Platform: macOS
Application: Arc Browser
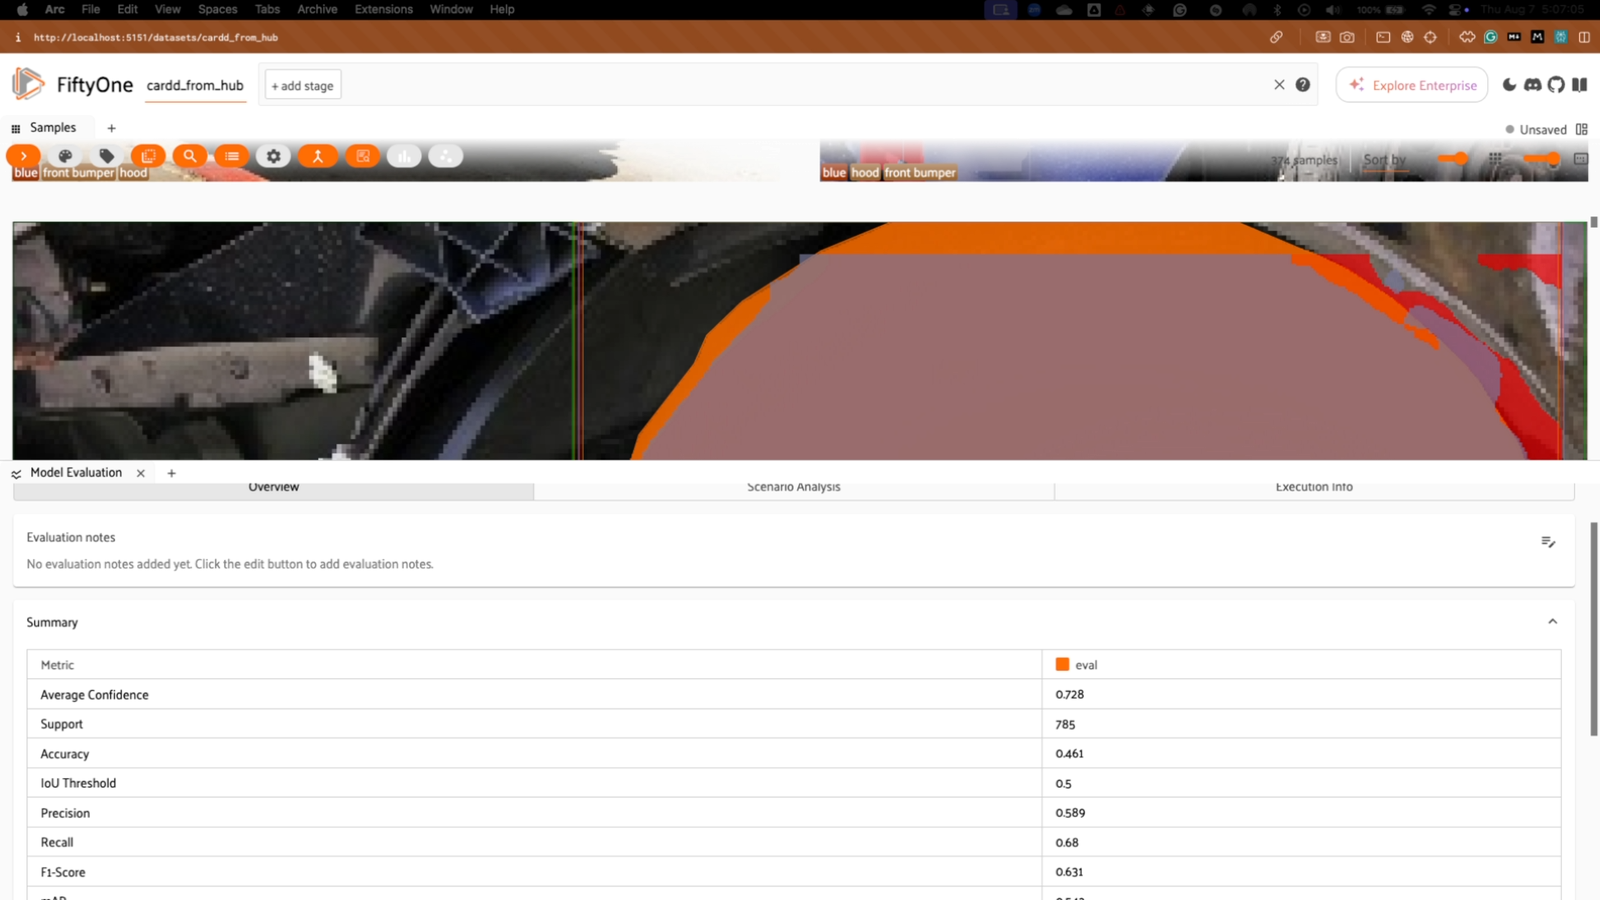
task_description: Minimize the summary card in the model evaluation panel
action_type: click
element_info: Menu Item
steps_since_start: 1